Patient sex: M
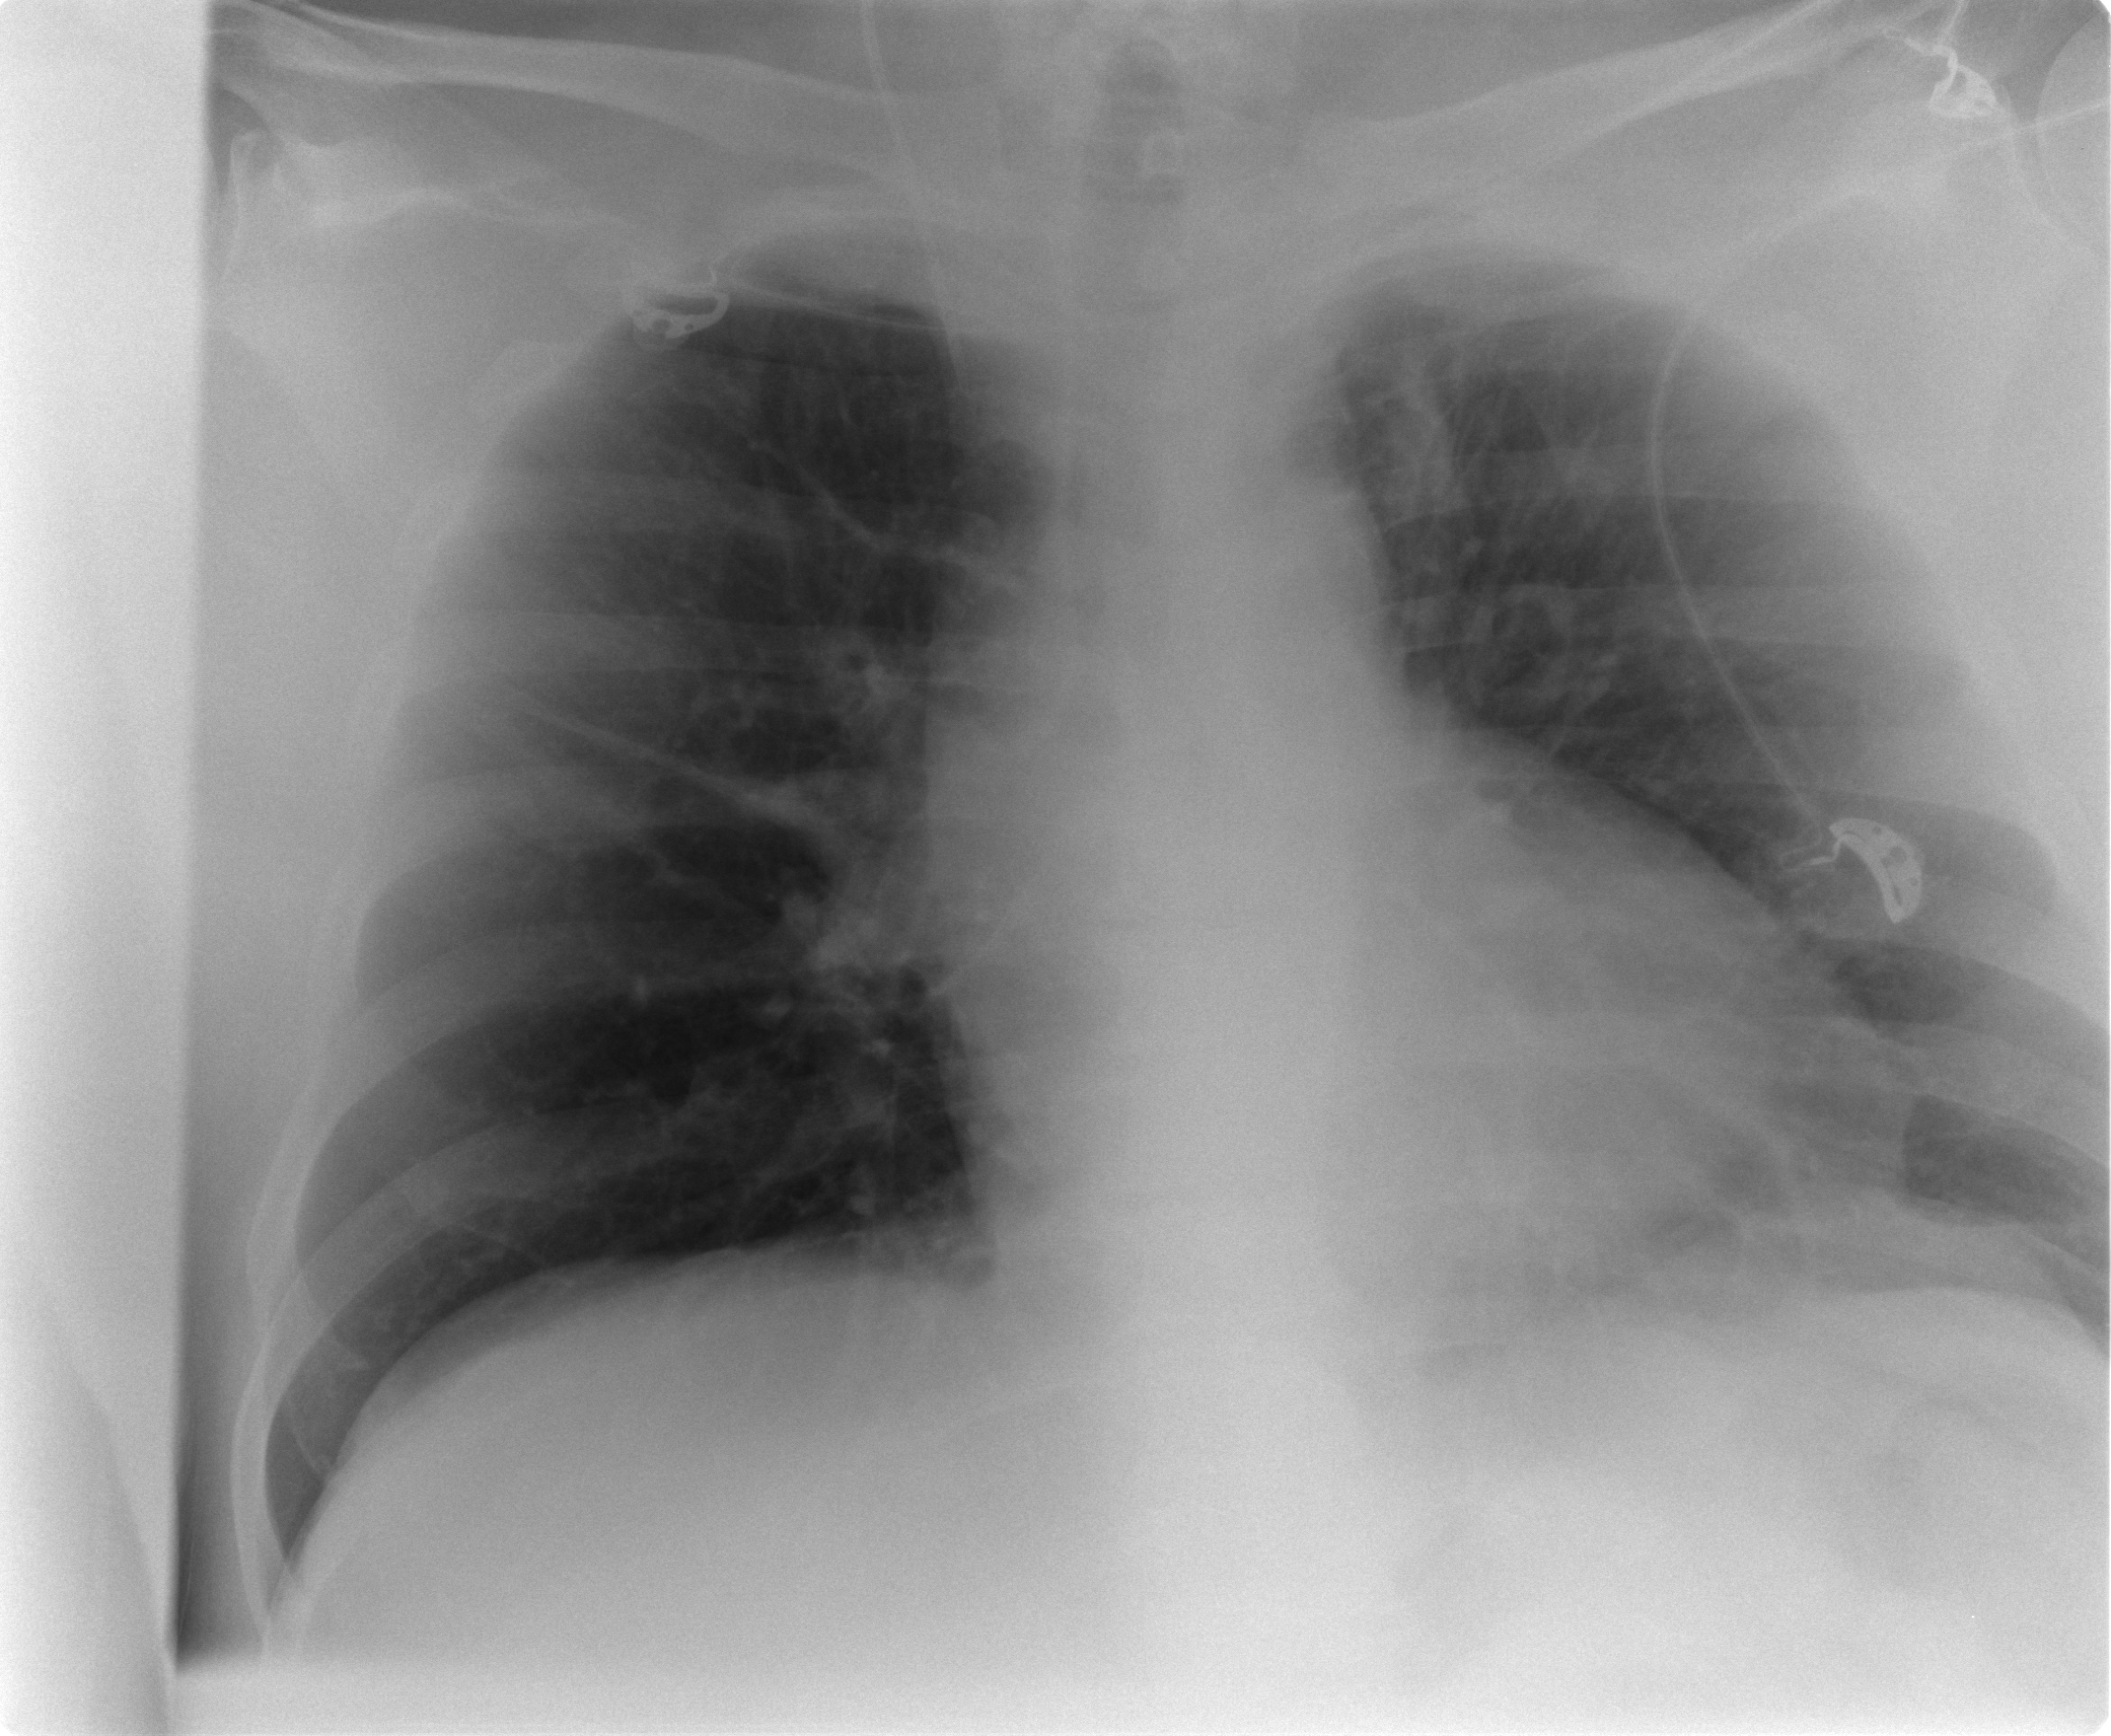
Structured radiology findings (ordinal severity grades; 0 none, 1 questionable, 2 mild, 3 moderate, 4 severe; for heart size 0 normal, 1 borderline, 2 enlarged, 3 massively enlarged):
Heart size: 1
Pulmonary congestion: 0
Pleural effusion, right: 0
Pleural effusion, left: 0
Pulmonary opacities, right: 0
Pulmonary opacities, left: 0
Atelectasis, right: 0
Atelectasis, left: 2